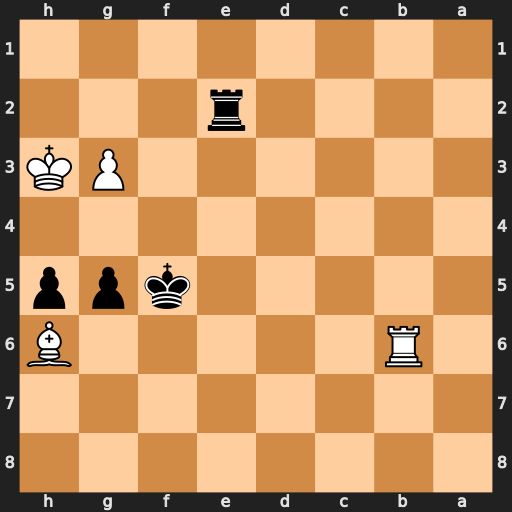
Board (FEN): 8/8/1R5B/5kpp/8/6PK/4r3/8
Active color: b
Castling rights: -
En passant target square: -
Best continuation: g4+ Kh4 Rh2#